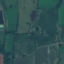
Label: Pasture